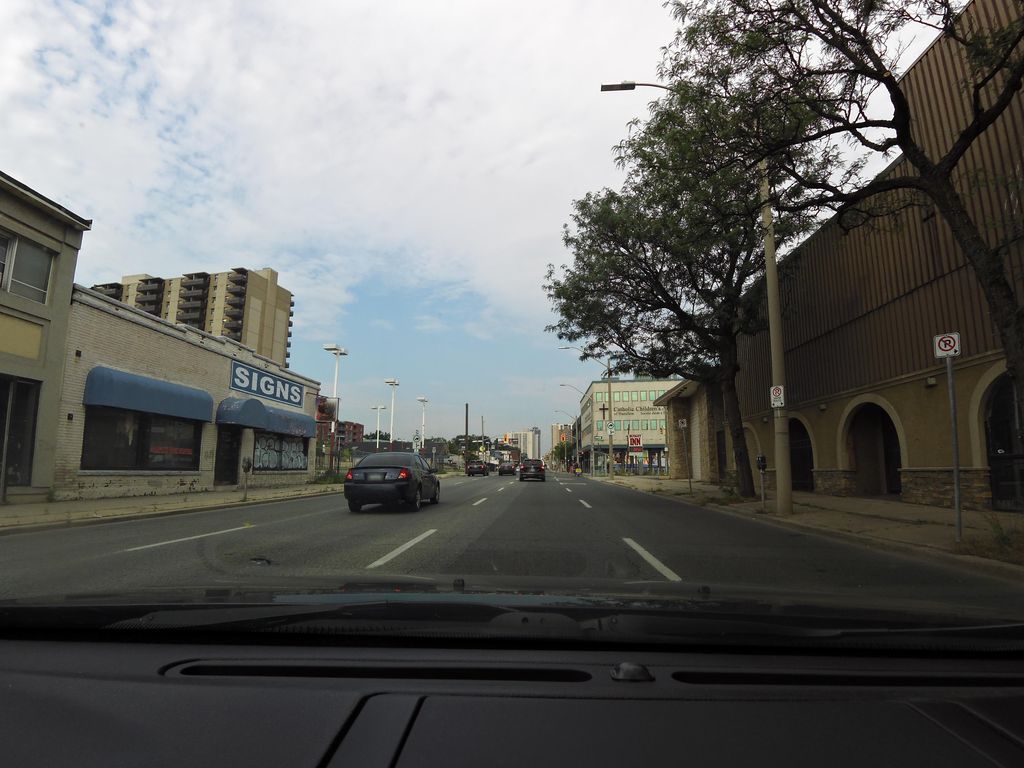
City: hamilton